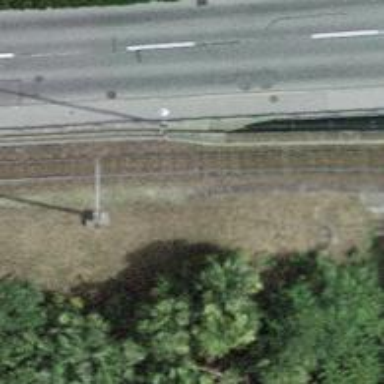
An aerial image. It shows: Narrow-gauge railway bridge with electrified contact lines and one track.